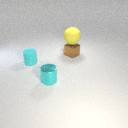
large yellow rubber sphere above small brown metal cube